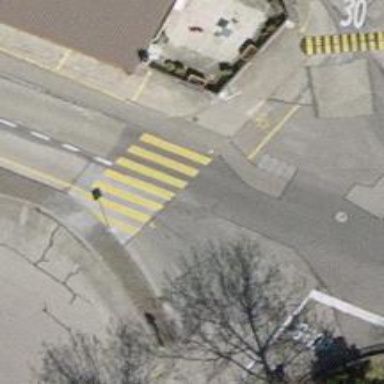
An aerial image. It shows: Zebra crossing on the road.